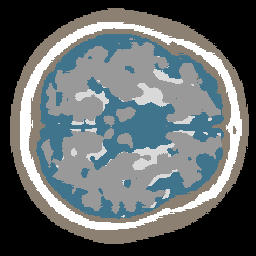
Label: no_lesion